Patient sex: M
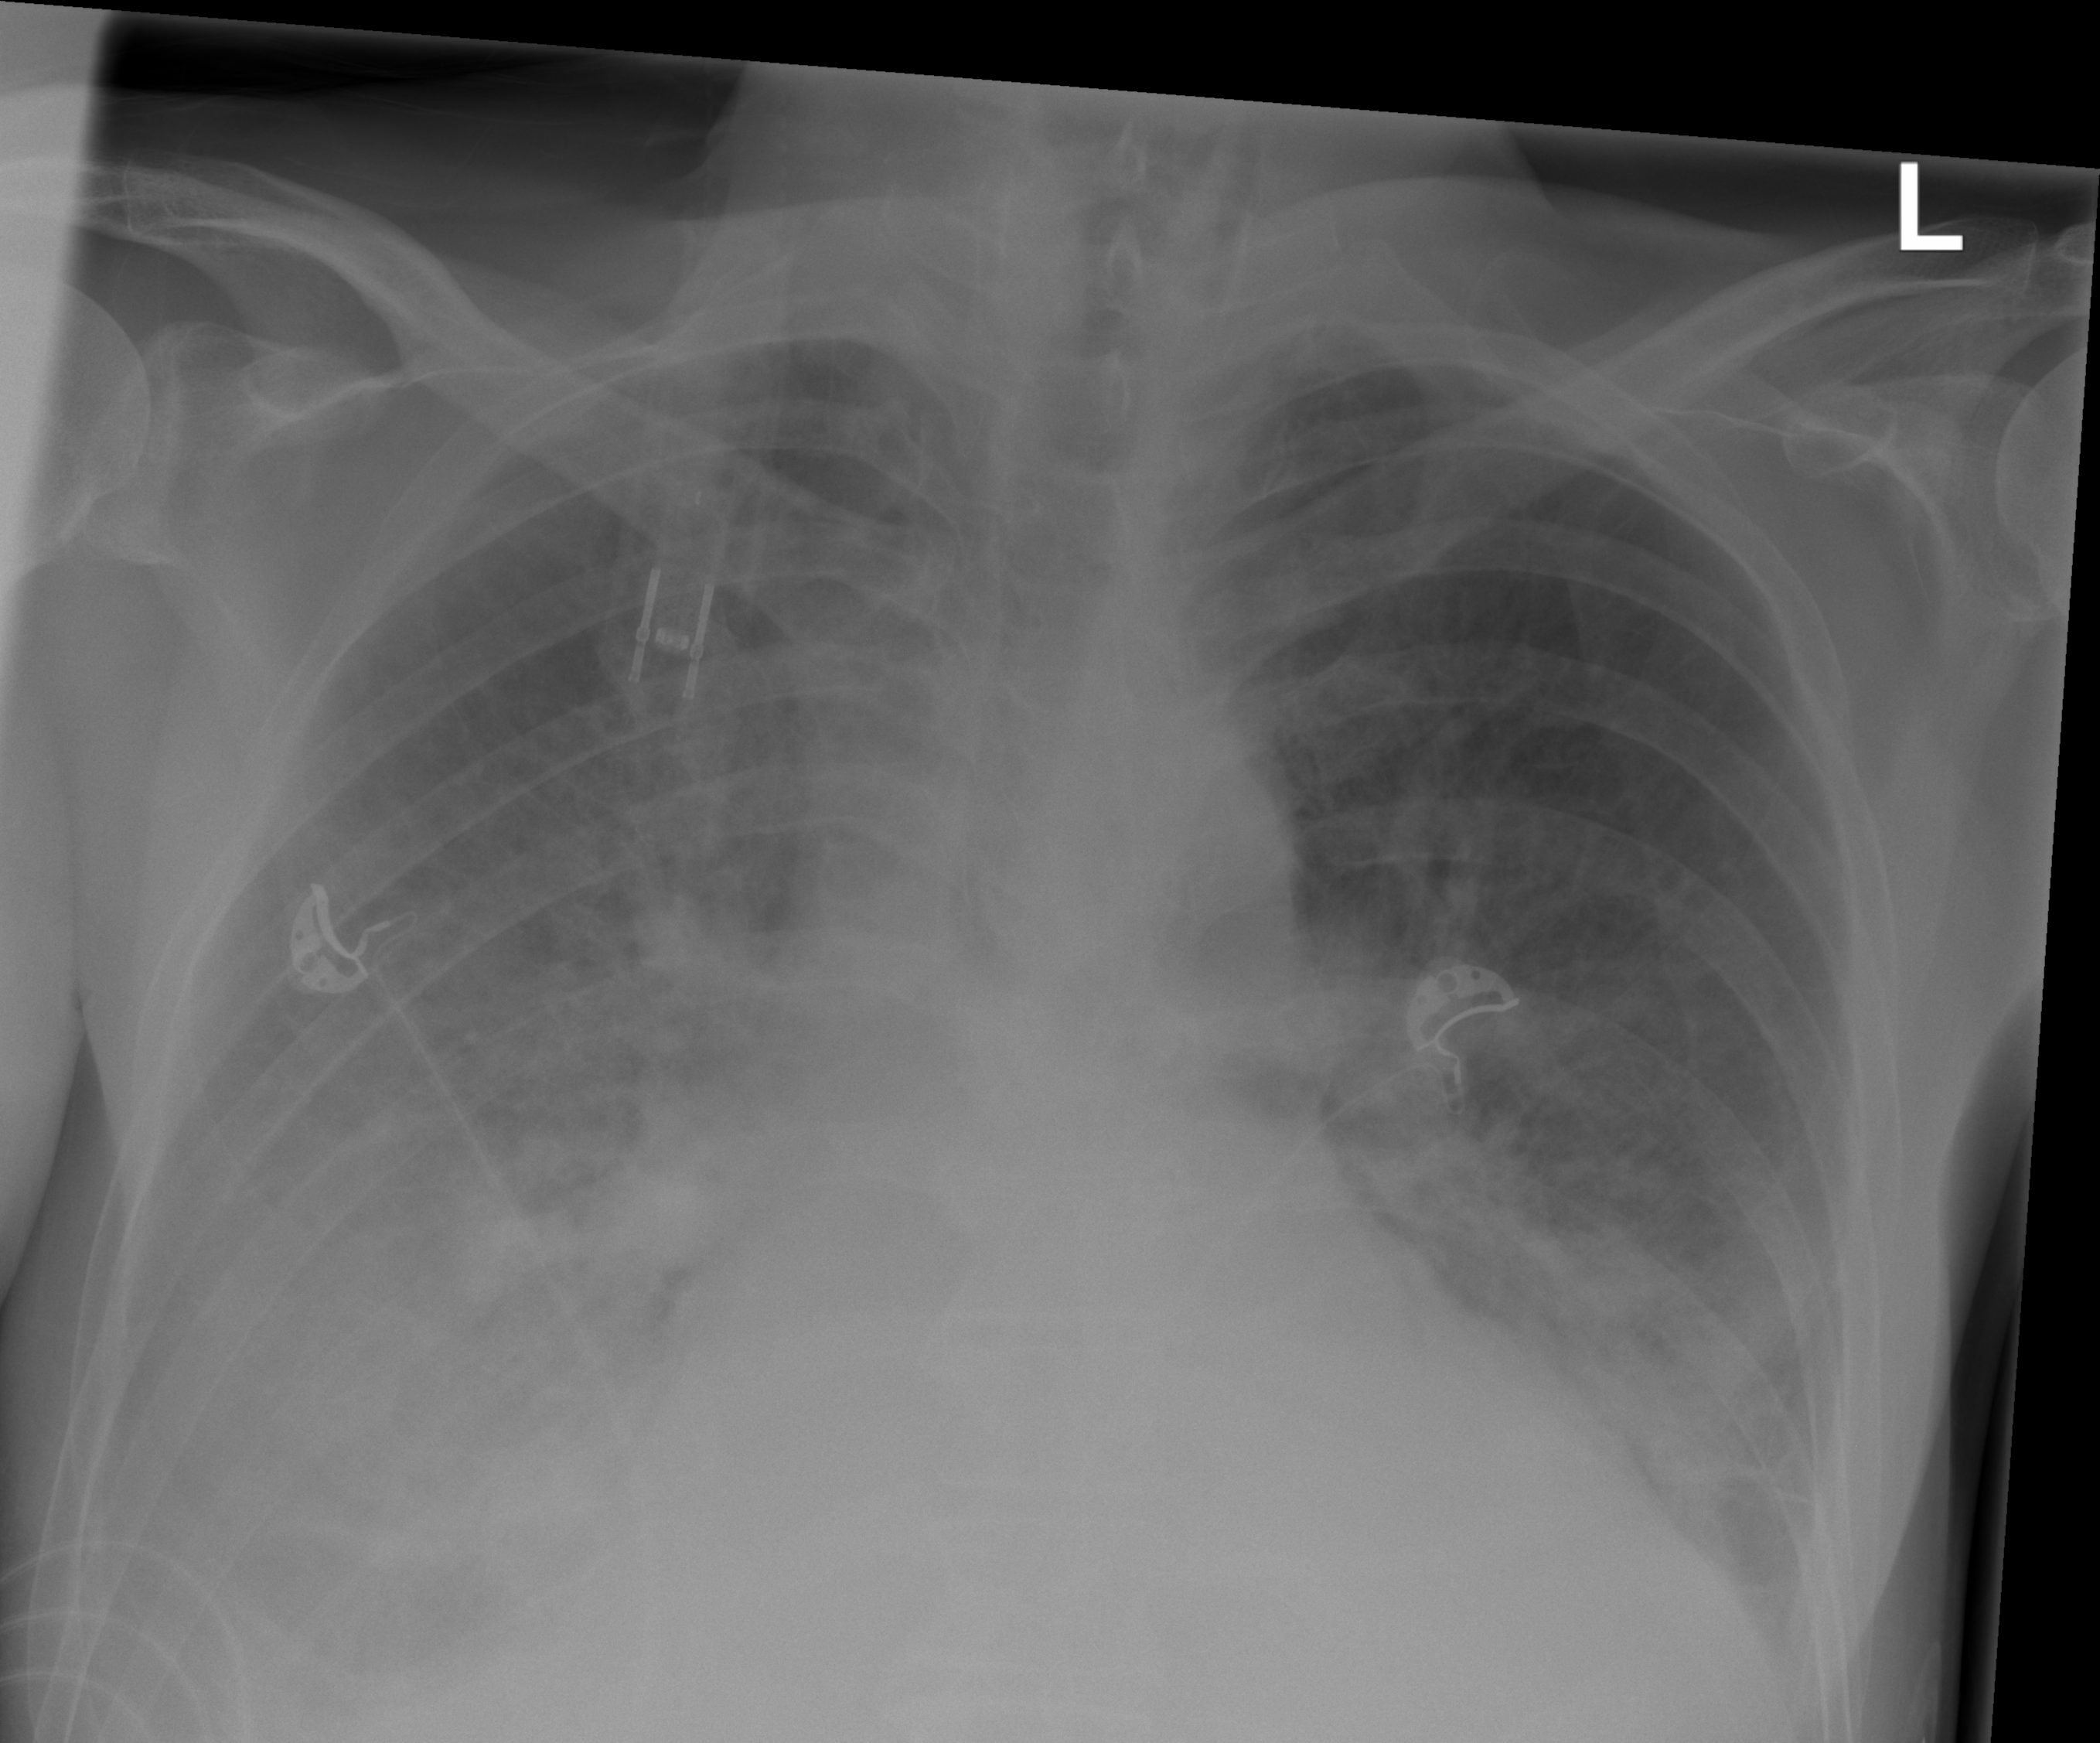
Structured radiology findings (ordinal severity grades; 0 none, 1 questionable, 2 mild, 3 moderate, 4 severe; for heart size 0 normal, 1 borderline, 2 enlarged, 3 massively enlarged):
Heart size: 3
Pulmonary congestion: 3
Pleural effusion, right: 2
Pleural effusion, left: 2
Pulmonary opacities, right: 3
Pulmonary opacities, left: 2
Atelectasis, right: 2
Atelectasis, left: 2